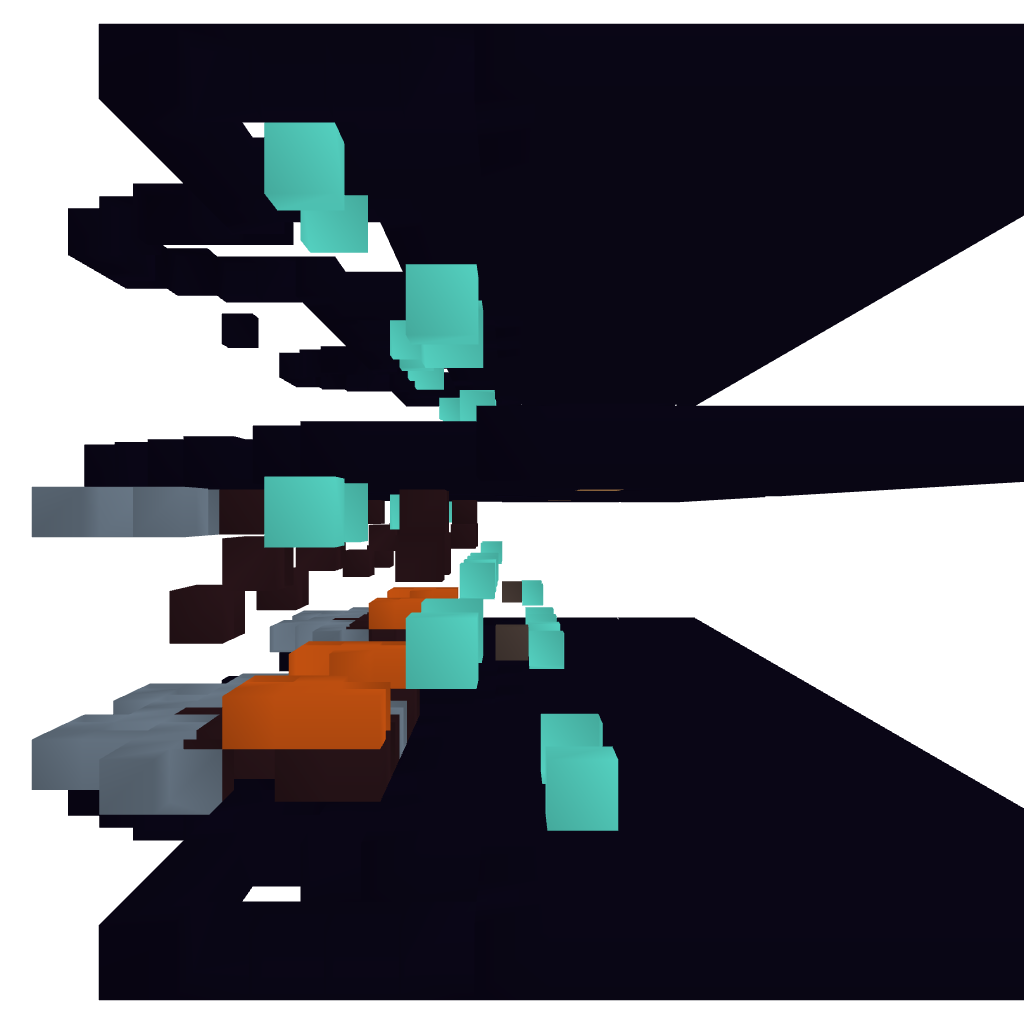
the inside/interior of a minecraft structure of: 2 Story stackable mansion